Interaction volume radius: 10 \u00c5
Interaction volume height: 50 \u00c5
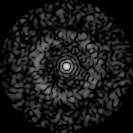
Disorder parameter: 0.8175